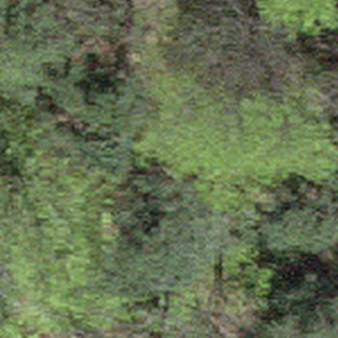
Label: other